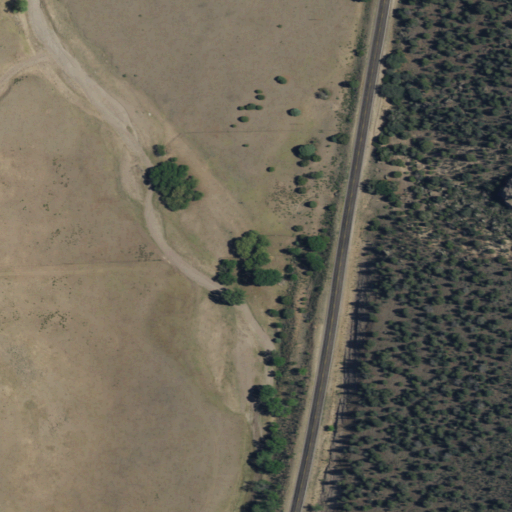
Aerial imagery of valley in New Mexico named Second Apache Canyon containing shrub, evergreen forest, woody wetlands, low intensity development, medium intensity development, high intensity development, and open development